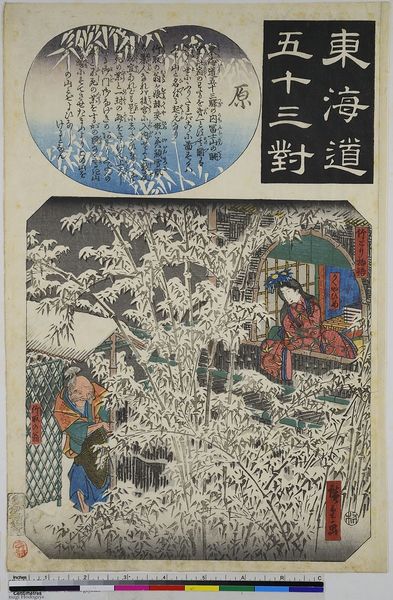
Titel: Hara, aus der Serie: 53 Vergleiche zu den Stationen des Tokaido
Künstler: Utagawa Hiroshige
Standort: Hamburg
Institution: Museum für Kunst und Gewerbe Hamburg
Schlagwörter: baum, mann, frau, kleid, schnee, gewand, tochter, vater, pflanzen, garten, holzschnitt, japan, fahne, vegetation, winter, japanisch, schriftzeichen, druck, druckgraphik, druckgrafik, chinesisch, bambus, zeit, farbholzschnitt, kaligraphie, edo, reproduktionen, druckerzeugnisse, pflanzenabbildung, taketori, kaguya